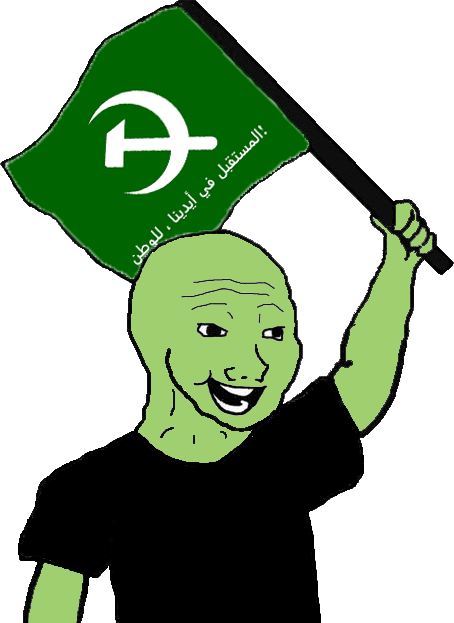
Label: 5_Bloomer